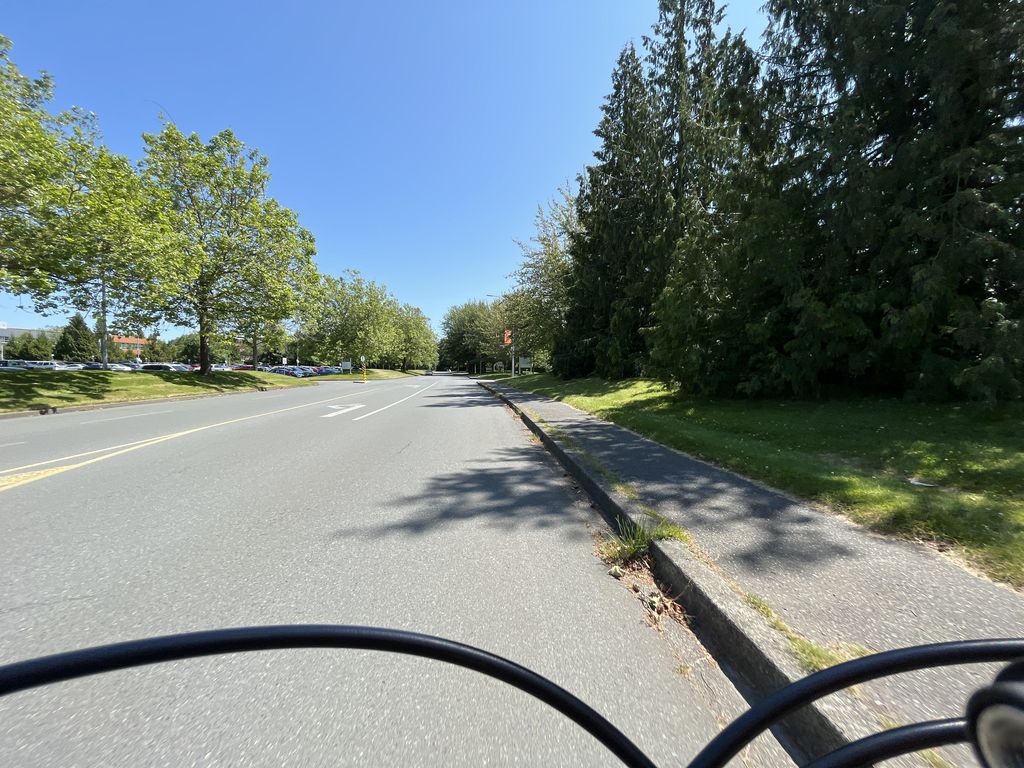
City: victoria